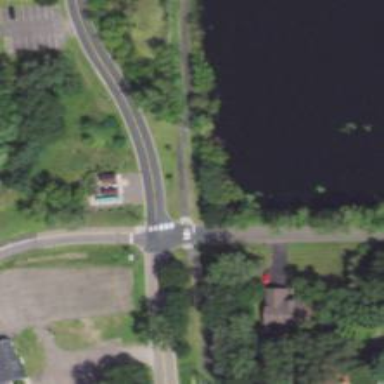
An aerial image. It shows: Asphalt cycleway with marked crossing.